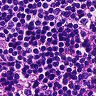
Metastatic tissue present: no